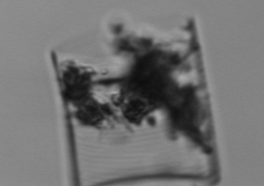
Label: Guinardia_flaccida